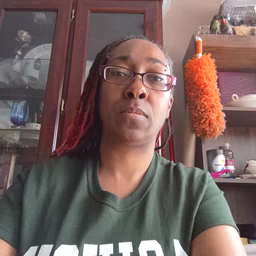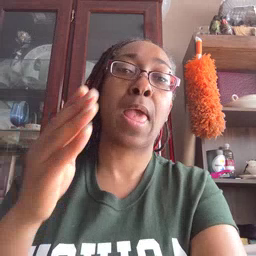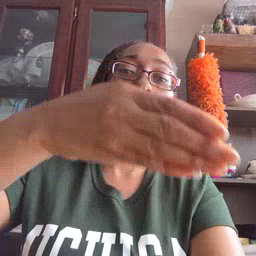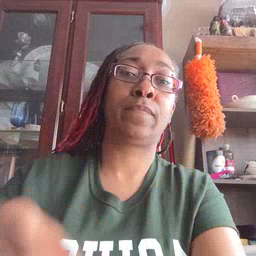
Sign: after